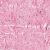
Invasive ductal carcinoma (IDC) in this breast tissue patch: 0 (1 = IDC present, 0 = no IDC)